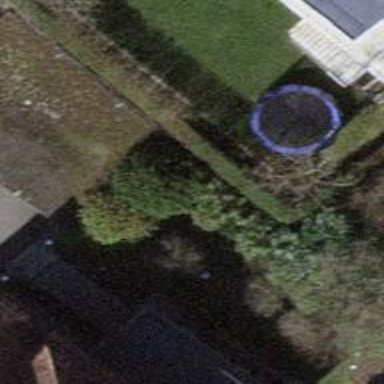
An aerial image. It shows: Garage.